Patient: sex M, age 45
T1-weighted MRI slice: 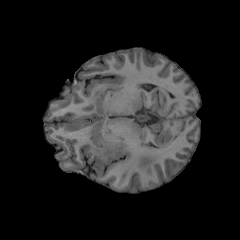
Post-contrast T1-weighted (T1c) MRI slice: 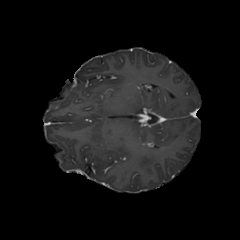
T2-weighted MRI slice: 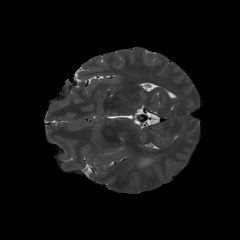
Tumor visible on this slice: yes
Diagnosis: Astrocytoma, IDH-wildtype
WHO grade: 2